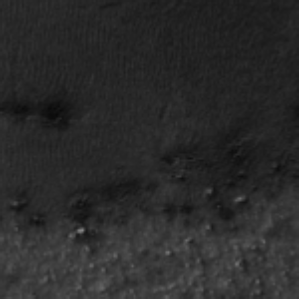
Label: frost